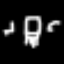
Label: chair